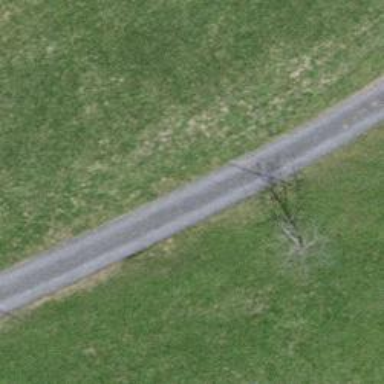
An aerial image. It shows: Gravel track with grade2 quality.